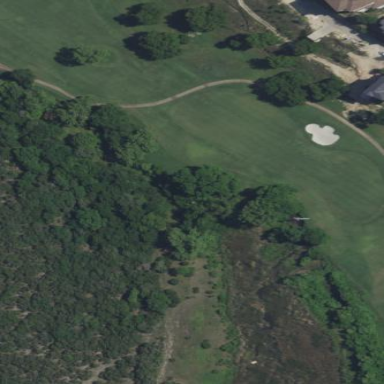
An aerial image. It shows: Golf tee on grassy land. It is used for the sport of golf.